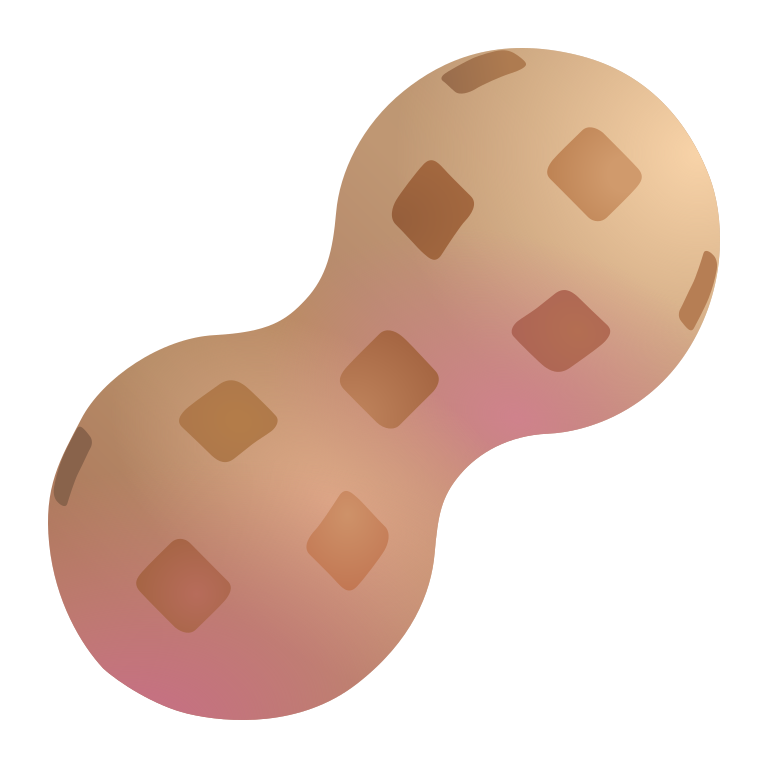
peanuts color